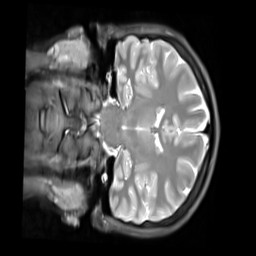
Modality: PDw
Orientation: coronal
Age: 21
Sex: female
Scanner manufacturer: siemens
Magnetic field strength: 3 T
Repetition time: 11.88 s
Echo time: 0.014 s